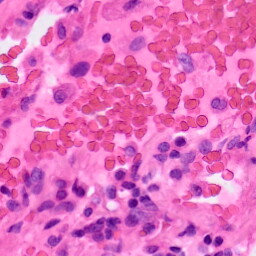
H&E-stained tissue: Lung